Question: Still a beginner in R and would appreciate any help with two questions about manipulating a dataframe 'df' that is structured like this:
'''
structure(list(country = c("Brazil", "Brazil", "Brazil", "France",
"France", "France"), date = structure(c(18353, 18354, 18355,
18353, 18354, 18355), class = "Date"), group = c(1, 1, 1, 1,
1, 1), share = c(0.00480432389150235, 0.00576122906219994, 0.00577170418006431,
0.0883595235712141, 0.0959849212276397, 0.104823151125402), max_share = c(0.110235379599597,
0.110235379599597, 0.110235379599597, 0.122052589288188, 0.122052589288188,
0.122052589288188)), row.names = c(NA, 6L), class = "data.frame")
'''

(1) The variable 'max_share' is the maximum 'share' for each 'country' observed between the initial 'date' and end 'date'. I came up with a rather clumsy way to add this variable into the 'df' and was wondering if there is a more efficient way of doing this. Here's what I did:
'''
df1 <- df %>%
group_by(country) %>%
summarize(max_share=max(share)) %>%
select(country, max_share)
df <- merge(df, df1, all=TRUE, by.x="country",by.y="country")
'''
(2) I would like to create within the existing 'df' two subgroups as follows.
I would like to add a second group variable called 'selection'. I would like to pick those countries where 'max_share>0.10' and attribute for them the value '1' to 'selection'.
Next, I would like to add to the 'df' another 'country' called 'Rest of the world'. The 'Rest of the world' observation will be labelled '2' under 'selection'. Note that we will have several new observations as we have multiple dates for 'Rest of the world'.
And then the bit I was struggling with. I would like that the 'share' for these new observations is calculated as the sum of the share of the other countries under 'selection == 1'.
I tried 'summarise' and 'aggregate' but could not identify how to keep the row at the same dimension, change the values for the non-numeric variables and only sum the numeric ones. There's probably a simple way to do this. Just couldn't figure it out.
In the end the df would contain the original set of countries, a new set of rows for the new observation 'Rest of the world' (1 new row for each date), and a new column for the variable called 'selection'.
Thanks for any help!
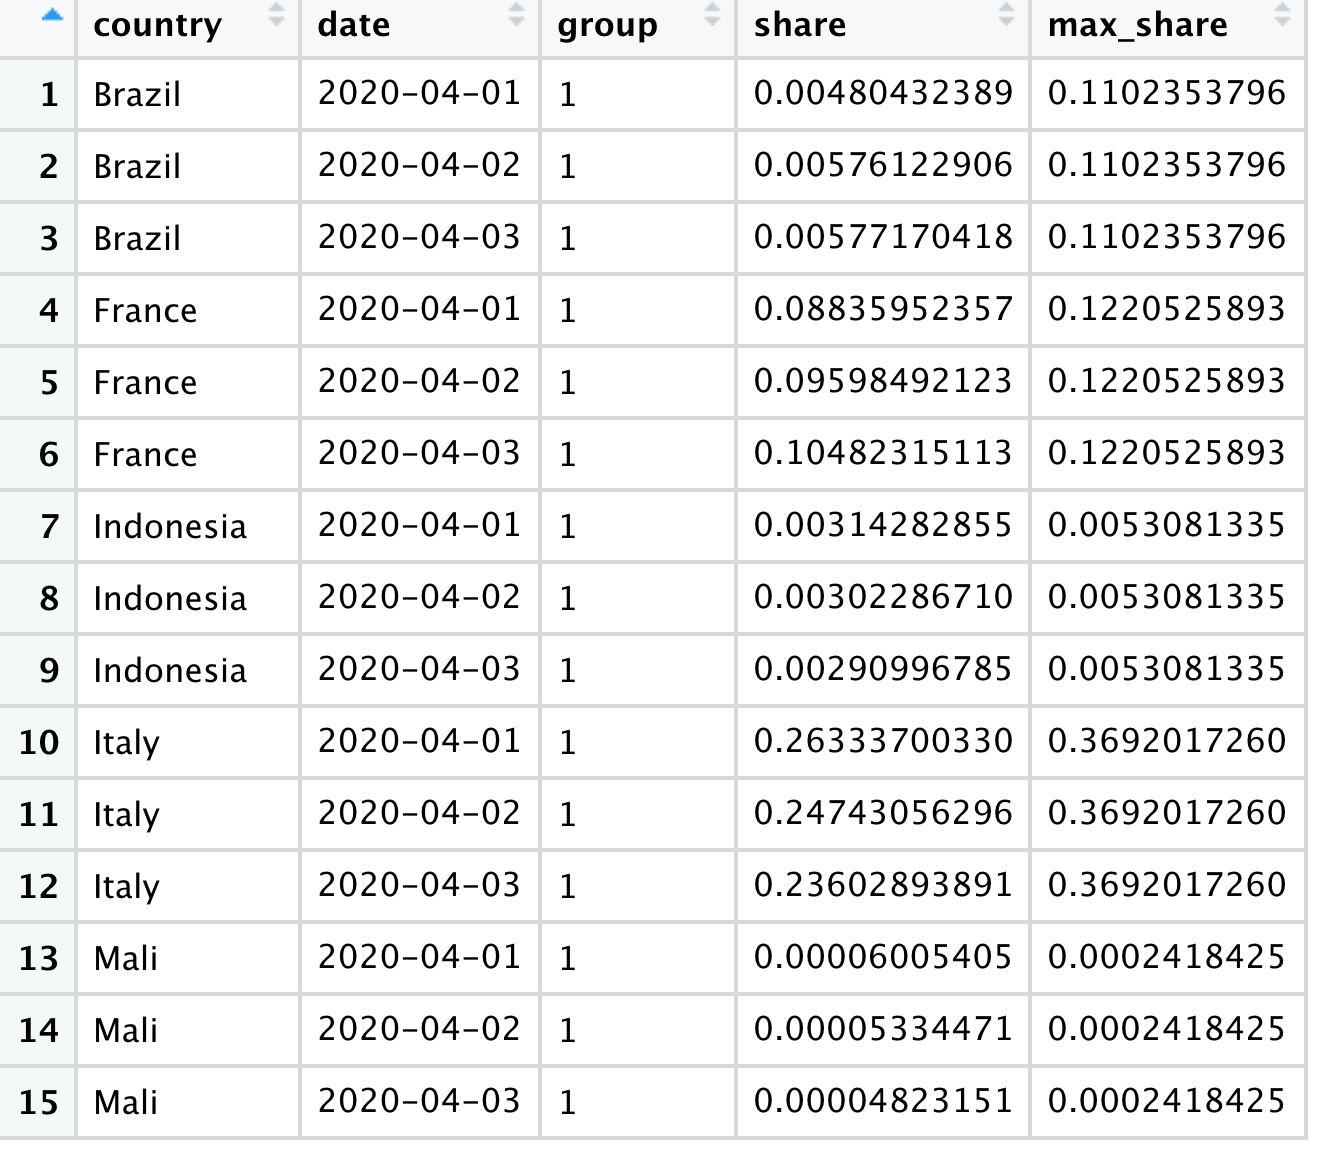
Answer: Using 'dplyr::case_when' and 'dplyr::replace_na':
'''
df2<-structure(list(country = c("Rest of the world", "Rest of the world", "Rest of the world"), date = structure(c(18353, 18354, 18355), class = "Date"), group = c(1, 1, 1), share = c(NA,NA,NA)), row.names = c(NA, 3L), class = "data.frame")
df %>%
bind_rows(df2) %>%
group_by(country) %>%
mutate(max_share=max(share),
selection=case_when(max_share > 0.10 & country != "Rest of the world" ~ 1,
country=="Rest of the world" ~ 2,
TRUE~0)) %>%
ungroup() %>%
mutate(share=replace_na(max_share,sum(share[selection==1])))
'''
Resulting df:
'''
# A tibble: 9 x 6
country date group share max_share selection
<chr> <date> <dbl> <dbl> <dbl> <dbl>
1 Brazil 2020-04-01 1 0.00577 0.00577 0
2 Brazil 2020-04-02 1 0.00577 0.00577 0
3 Brazil 2020-04-03 1 0.00577 0.00577 0
4 France 2020-04-01 1 0.105 0.105 1
5 France 2020-04-02 1 0.105 0.105 1
6 France 2020-04-03 1 0.105 0.105 1
7 Rest of the world 2020-04-01 1 0.289 NA 2
8 Rest of the world 2020-04-02 1 0.289 NA 2
9 Rest of the world 2020-04-03 1 0.289 NA 2
'''
With 'df2' being:
'''
country date group share
1 Rest of the world 2020-04-01 1 NA
2 Rest of the world 2020-04-02 1 NA
3 Rest of the world 2020-04-03 1 NA
'''
Is that what you want?